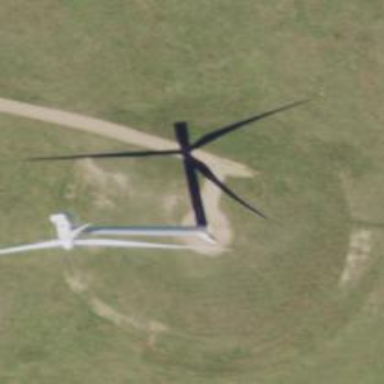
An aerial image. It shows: Wind generator using horizontal axis wind turbines.